Question: Users are complaining that my app is slow sometimes, so I did allocations profile, check attached image below, Live bytes is around 35 MB.
Is 35 MB fine or I have to lower it?
What's the best Live bytes?
I see ImageIO_PNG_Data & JS garbage collector have the biggest allocation.
How can I clear them?
Thanks
P.S. I'm using ARC

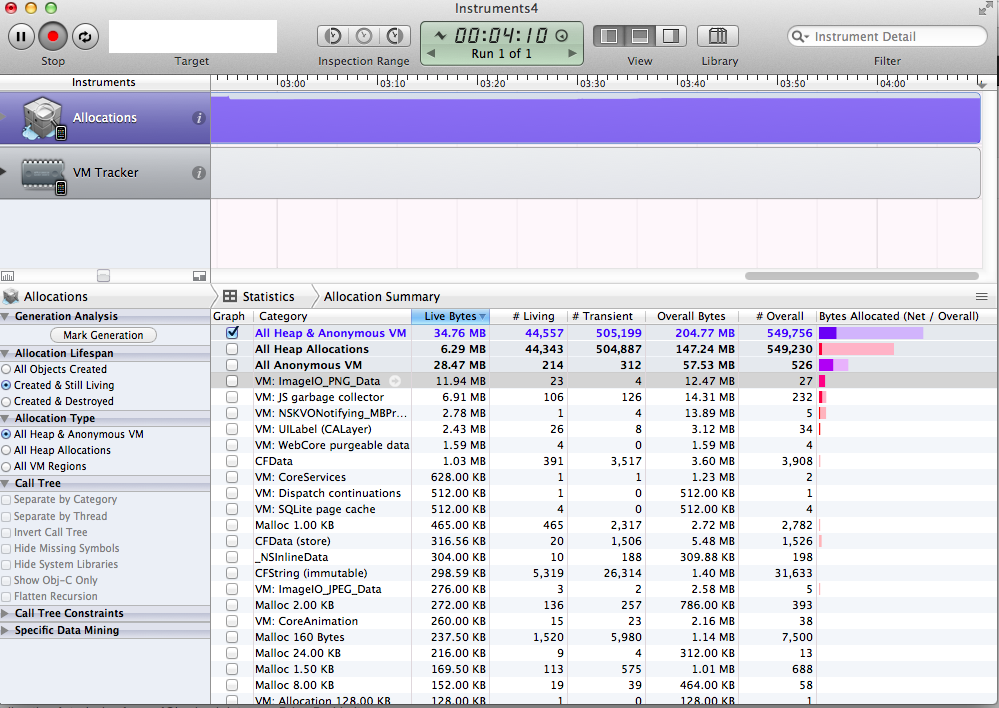
Answer: You're looking in the wrong place. To determine why your application is , you will need to use one of the CPU instruments (e.g, Time Profiler), not memory allocation.